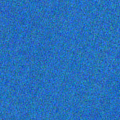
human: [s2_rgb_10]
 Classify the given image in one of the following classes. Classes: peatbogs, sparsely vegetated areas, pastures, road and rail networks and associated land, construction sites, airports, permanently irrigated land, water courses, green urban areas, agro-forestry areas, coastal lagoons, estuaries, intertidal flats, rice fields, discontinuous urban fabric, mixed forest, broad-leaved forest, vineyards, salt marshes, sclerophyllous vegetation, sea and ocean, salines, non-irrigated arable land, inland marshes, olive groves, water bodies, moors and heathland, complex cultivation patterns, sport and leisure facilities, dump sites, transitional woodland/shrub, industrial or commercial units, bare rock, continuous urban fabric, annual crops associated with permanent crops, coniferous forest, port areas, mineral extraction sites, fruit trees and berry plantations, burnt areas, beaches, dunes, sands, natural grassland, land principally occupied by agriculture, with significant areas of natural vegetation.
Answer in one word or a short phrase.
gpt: sea and ocean